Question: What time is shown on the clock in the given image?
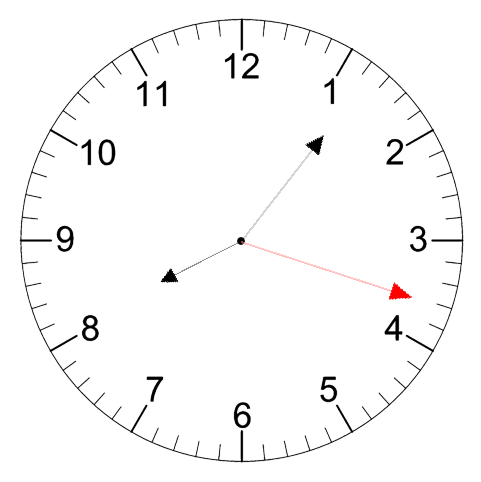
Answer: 08:06:18